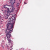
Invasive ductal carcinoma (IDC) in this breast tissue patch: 0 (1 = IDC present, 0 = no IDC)